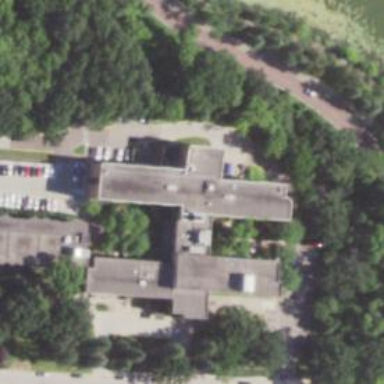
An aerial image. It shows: Nursing home building.